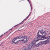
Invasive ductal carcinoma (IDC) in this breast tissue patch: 0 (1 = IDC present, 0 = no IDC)